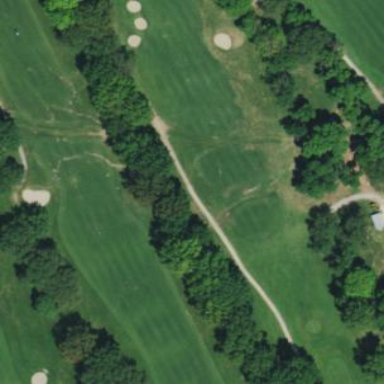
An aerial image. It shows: Well-maintained grassy area known as fairway on golf course.